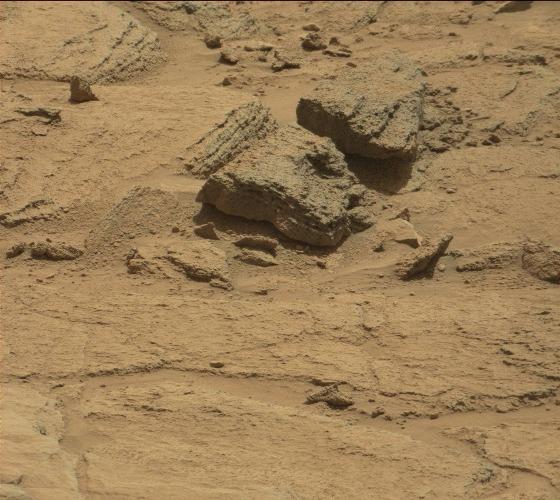
Terrain classes present: Bedrock, Gravel / Sand / Soil, Rock, Shadow